Question: i'm new in vb and can't solve this problem of mine. I have this column from datagridview mark with red box:

And from the above image i want an output like this:
'''
Team Edna - Esca, Adarayan, Dianne, //first shout
Team Edna - Esca, Bacalla, Catherine //2nd shout and so on..
Team Aennah, Aquino, Juan Benigno //3rd shout
Team Aennah, Aguila, Mailebeth //4rth shout and so on..
'''
I already had the code that code detech if the string is starting with "TEAM" it just the discrepancy in the wanted output. Here's my code so far:
'''
For i As Integer = 1 To Me.DataGridView1.Rows.Count
For Each row As DataGridViewRow In DataGridView1.Rows
If Not row.IsNewRow Then
If InStr(row.Cells(0).Value.ToString.ToUpper, UCase(Trim("TEAM"))) <> 0 Then
team = row.Cells(0).Value.ToString.ToUpper
MessageBox.Show(team)
teamMembers = Me.DataGridView1.Rows(i).Cells(0).Value.ToString()
MessageBox.Show(team + ", " + teamMembers)
End If
End If
Next
Next
'''
And the output of this was:
'''
Team Edna - Esca, Adarayan, Dianne
Team Aennah, Adarayan, Dianne
Team Edna, Bacalla, Catherine
Team Aennah, Bacalla, Catherine //so on..
'''
Please help my guys.
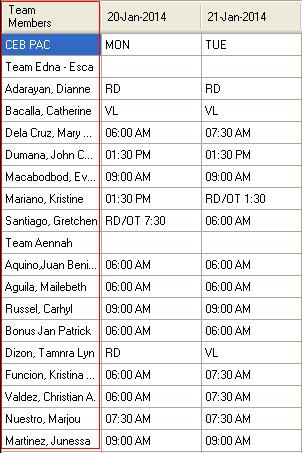
Answer: try this.. : replace your code ,
'''
Dim team, groups, teamMembers As String
Dim _counter As Integer = 0
For _xdtRow As Integer = 0 To DataGridView1.Rows.Count - 1
If DataGridView1.Rows(_xdtRow).Cells(0).Value.ToString.Contains("Team") = True Then
team = DataGridView1.Rows(_xdtRow).Cells(0).Value.ToString
'_counter = _xdtRow
For _xrow As Integer = (_xdtRow + 1) To DataGridView1.Rows.Count - 1
_counter += 1
If DataGridView1.Rows(_xrow).Cells(0).Value.ToString.Contains("Team") = True Then
Exit For
Else
teamMembers += DataGridView1.Rows(_xrow).Cells(0).Value.ToString & ","
End If
Next
_xdtRow = _counter
groups += team & " - " & teamMembers & vbNewLine & vbNewLine
'MsgBox(groups)
team = Nothing
teamMembers = Nothing
End If
Next
Dim _perGrp As String()
_perGrp = groups.Split(New Char() {"_"c})
For Each perGrp As String In _perGrp
MsgBox(perGrp)
Next
'''